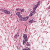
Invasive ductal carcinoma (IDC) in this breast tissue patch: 0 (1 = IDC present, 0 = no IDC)